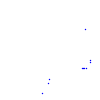
Particle: kaon